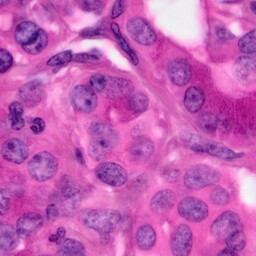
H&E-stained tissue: Pancreatic